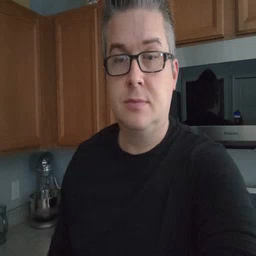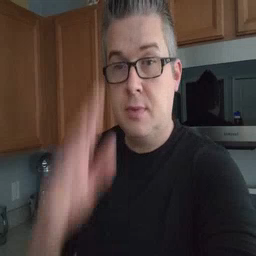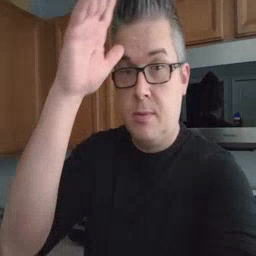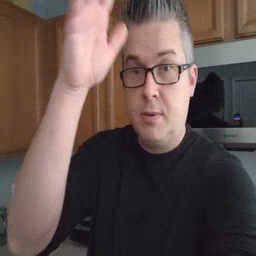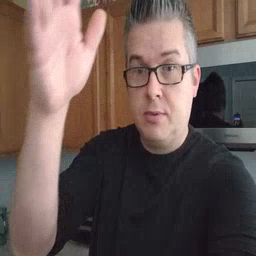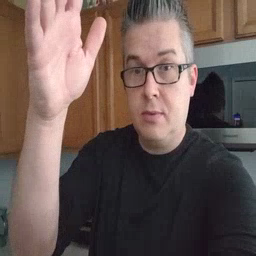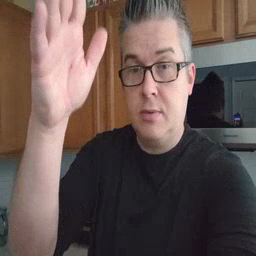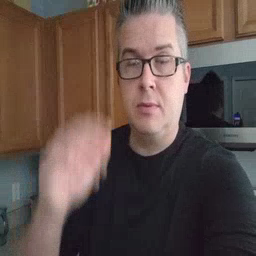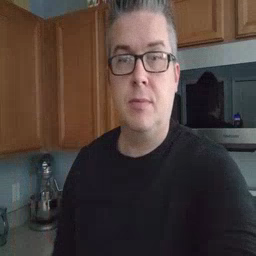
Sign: grandpa